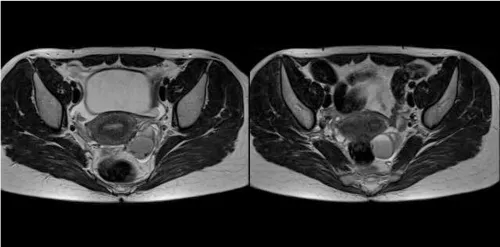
T2 TSE weighed sequences. Complex images in the left ovary, fluid/fluid level, hypointense images in the declive position, axially.
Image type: radiology (mri)